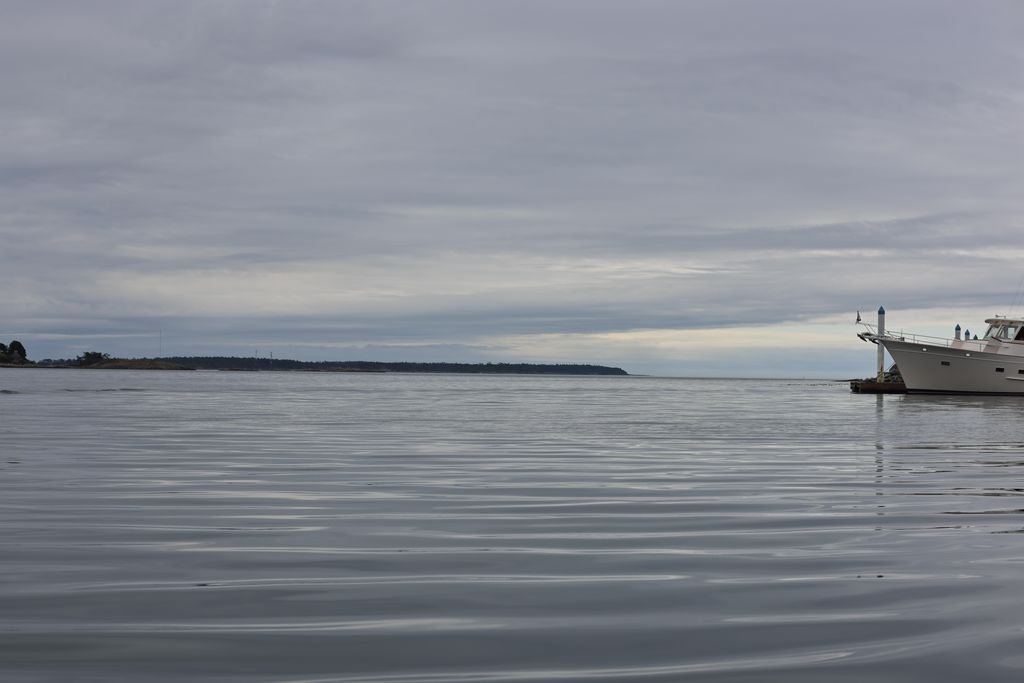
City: victoria